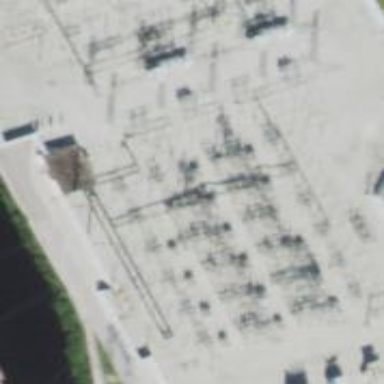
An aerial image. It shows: Lattice structure tower used for power transmission.